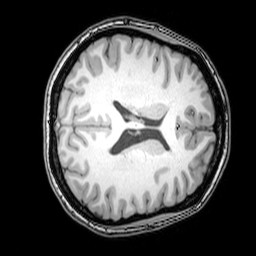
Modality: T1w
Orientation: axial
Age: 24
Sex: female
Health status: healthy
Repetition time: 0.081 s
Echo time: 0.037 s